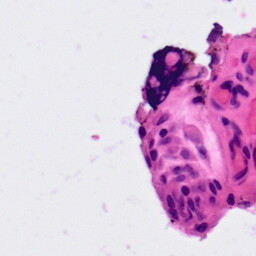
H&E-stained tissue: Ovarian